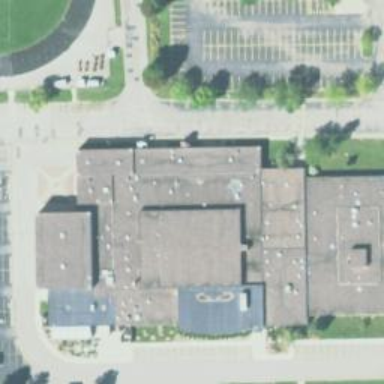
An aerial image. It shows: School building.